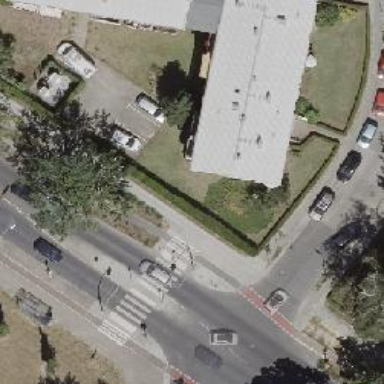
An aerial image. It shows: Sidewalk along the footway.